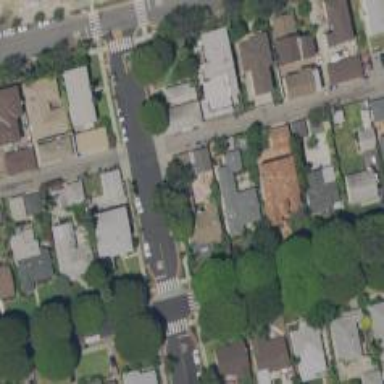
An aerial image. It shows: Residential alley serving as service road.